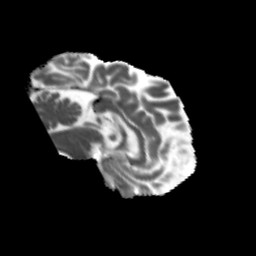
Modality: MD
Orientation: sagittal
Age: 78
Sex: female
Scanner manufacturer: siemens
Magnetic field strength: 3 T
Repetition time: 5.47 s
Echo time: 0.0854 s